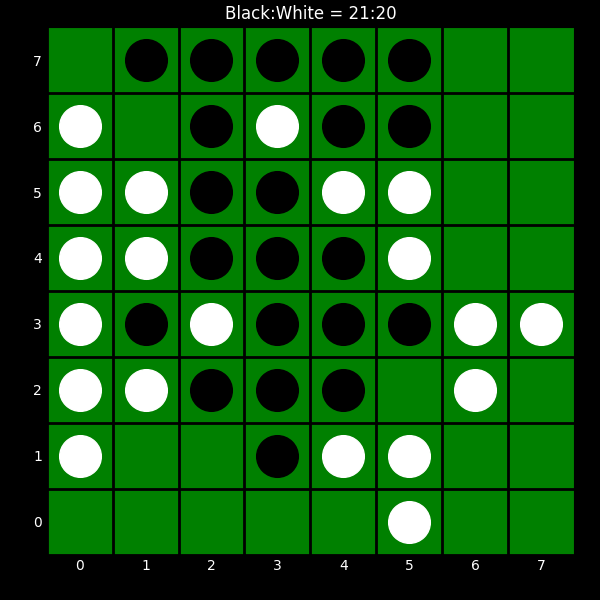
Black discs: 21
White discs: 20